Field crop: maize
Growth stage: 2
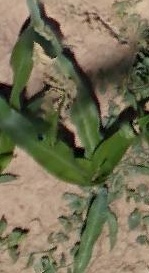
Species: maize